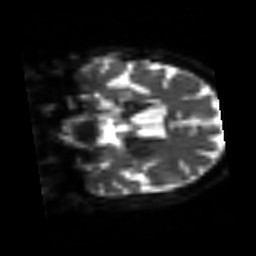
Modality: sbref
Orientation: coronal
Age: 75
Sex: female
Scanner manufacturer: siemens
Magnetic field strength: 3 T
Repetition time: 3.2 s
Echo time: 0.081 s